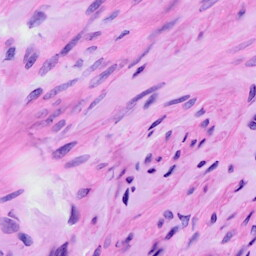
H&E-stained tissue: Ovarian